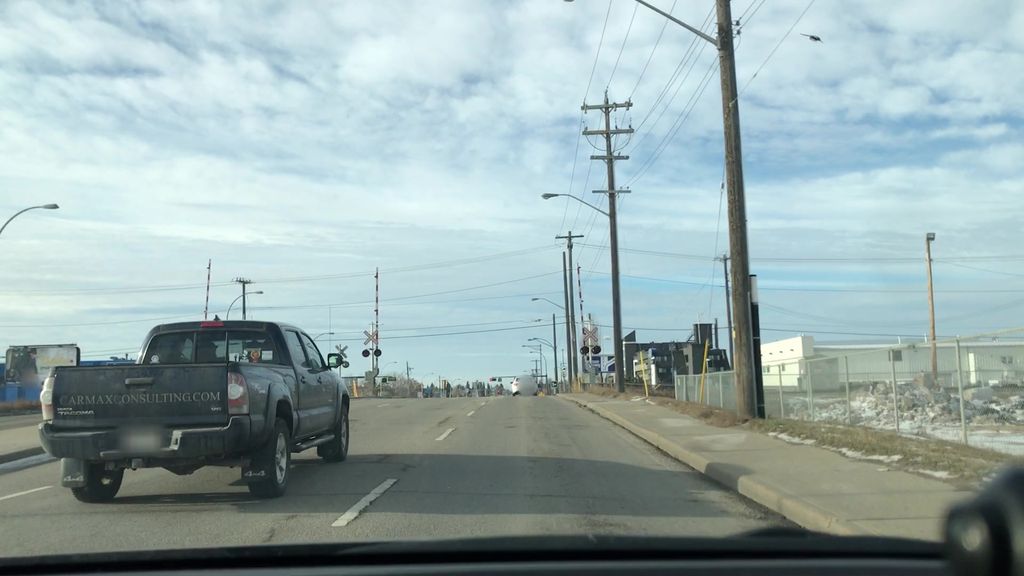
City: edmonton